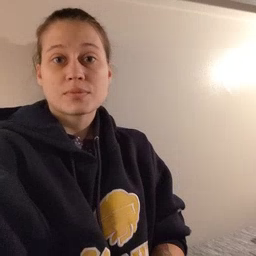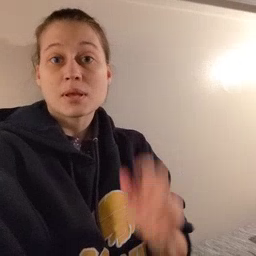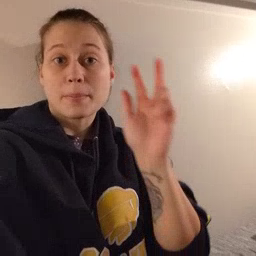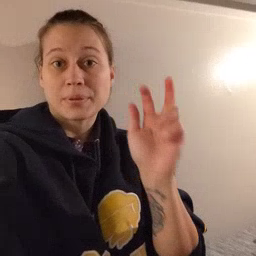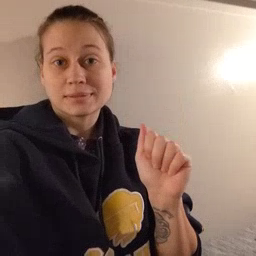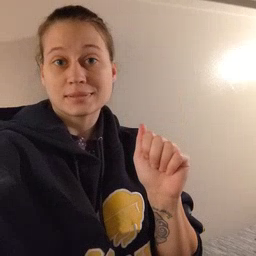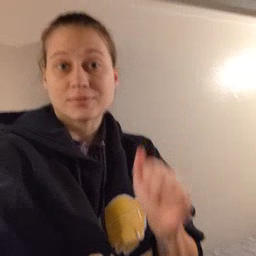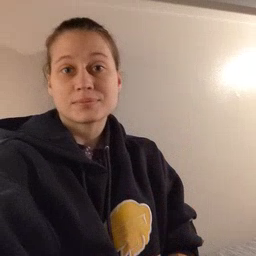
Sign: pizza